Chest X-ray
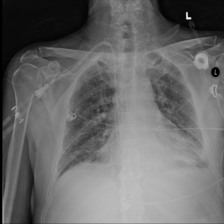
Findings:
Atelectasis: negative
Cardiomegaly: negative
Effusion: negative
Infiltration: negative
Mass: negative
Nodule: negative
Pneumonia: negative
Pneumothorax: negative
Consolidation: negative
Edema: negative
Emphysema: negative
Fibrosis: negative
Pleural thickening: negative
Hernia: negative